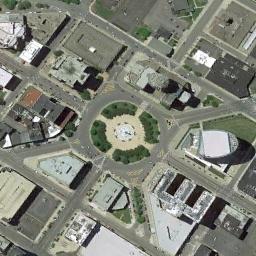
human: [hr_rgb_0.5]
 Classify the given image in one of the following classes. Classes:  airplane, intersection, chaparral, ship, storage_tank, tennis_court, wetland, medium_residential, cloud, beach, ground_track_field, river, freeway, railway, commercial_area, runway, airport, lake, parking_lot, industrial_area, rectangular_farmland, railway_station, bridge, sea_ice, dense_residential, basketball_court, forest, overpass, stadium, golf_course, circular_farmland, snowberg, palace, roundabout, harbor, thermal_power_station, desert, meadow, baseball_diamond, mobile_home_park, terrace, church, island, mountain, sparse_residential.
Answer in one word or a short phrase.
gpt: roundabout